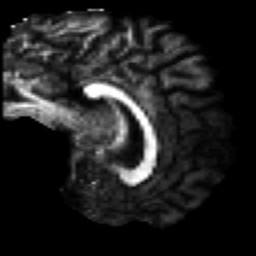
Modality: FA
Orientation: sagittal
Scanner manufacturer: ge
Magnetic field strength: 3 T
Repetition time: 7.98 s
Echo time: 0.0701 s